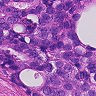
Metastatic tissue present: yes